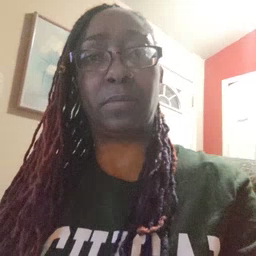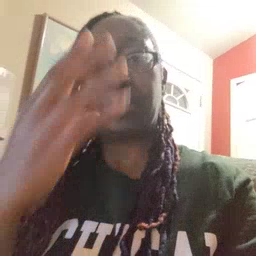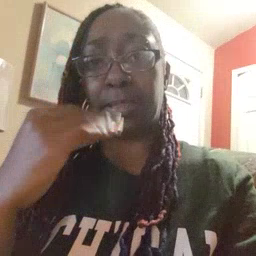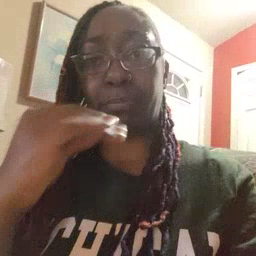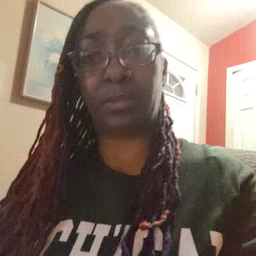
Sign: sleepy